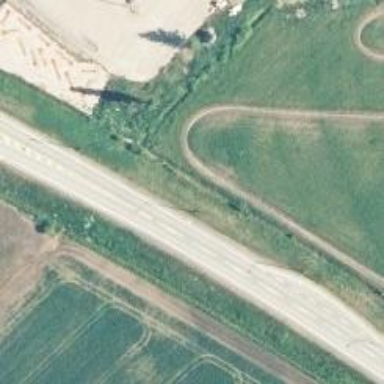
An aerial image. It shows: Secondary road with asphalt surface.